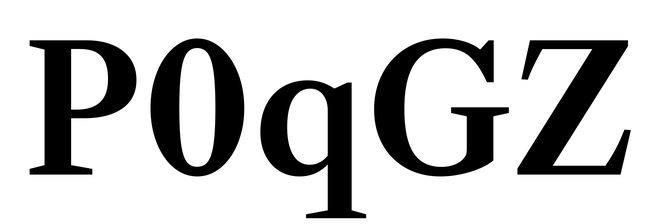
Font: LibreCaslonText_SemiBold